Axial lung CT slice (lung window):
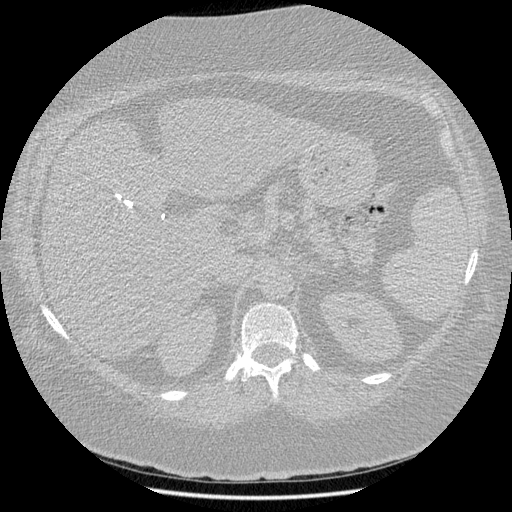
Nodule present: no